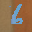
Label: 6